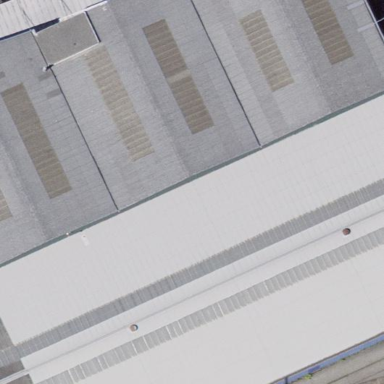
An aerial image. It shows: Industrial building.